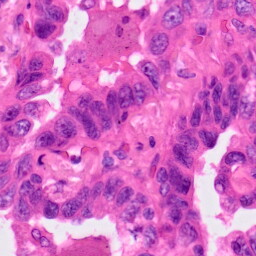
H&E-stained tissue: Lung